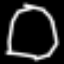
Label: octagon